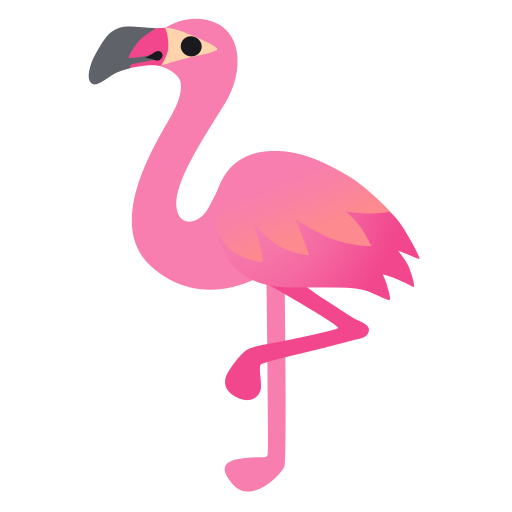
Emoji: 🦩